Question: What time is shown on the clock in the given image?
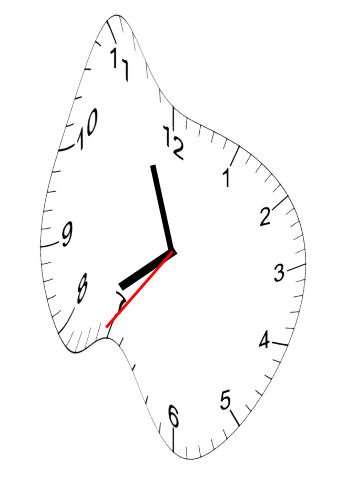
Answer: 07:56:36